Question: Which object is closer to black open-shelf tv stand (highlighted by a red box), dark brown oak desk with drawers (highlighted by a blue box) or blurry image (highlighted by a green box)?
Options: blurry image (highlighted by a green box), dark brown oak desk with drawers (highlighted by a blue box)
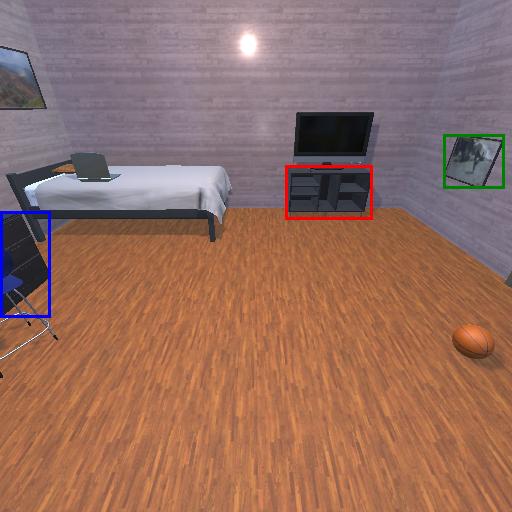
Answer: blurry image (highlighted by a green box)